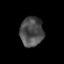
Tissue: prostate
Cell type: T cells
Senescence score: 0.3054
Nuclear area (px): 665
Mean DAPI intensity: 77.358